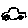
Label: car